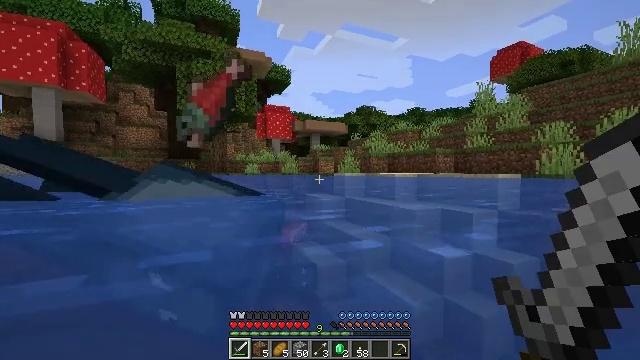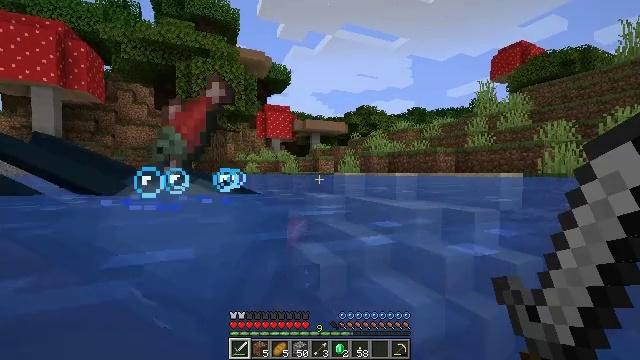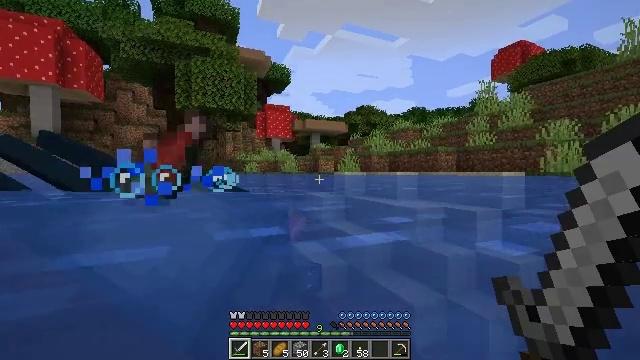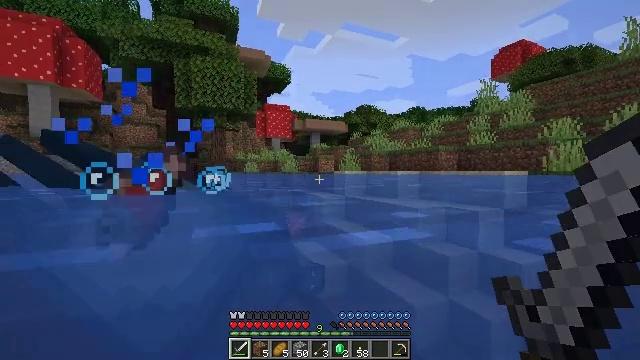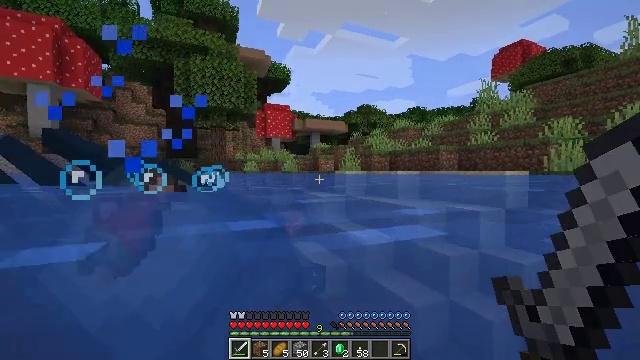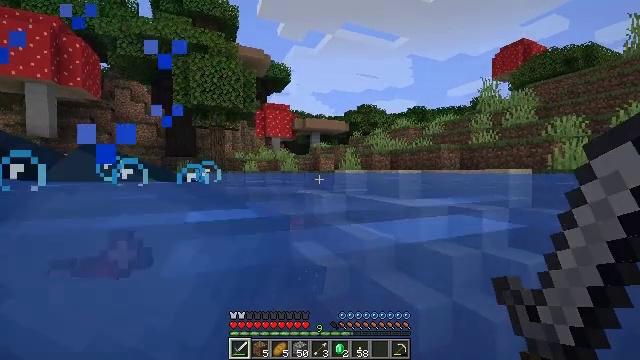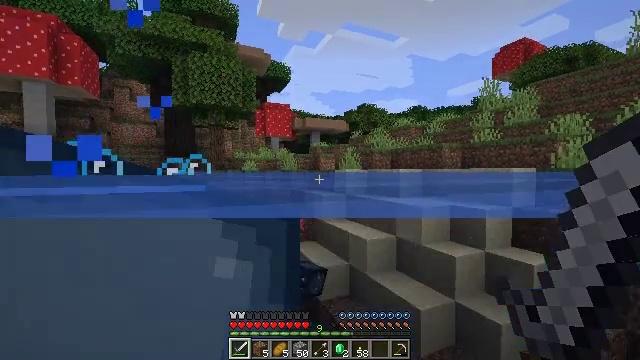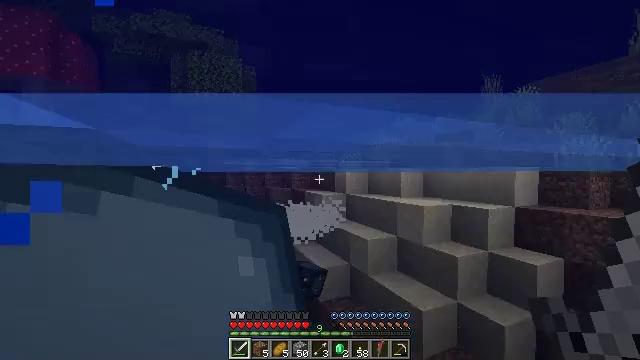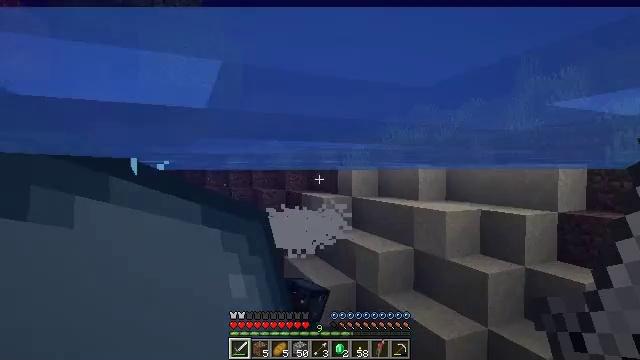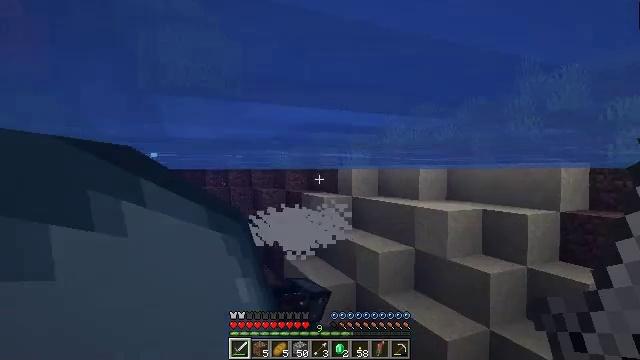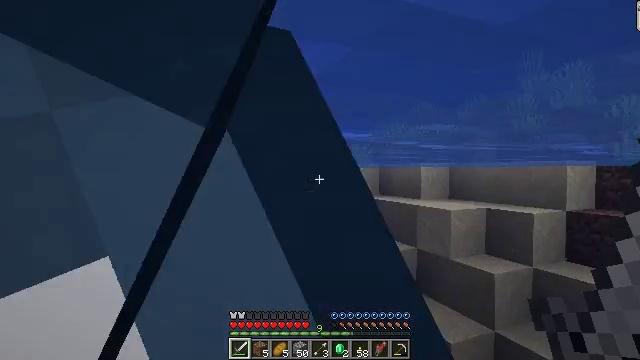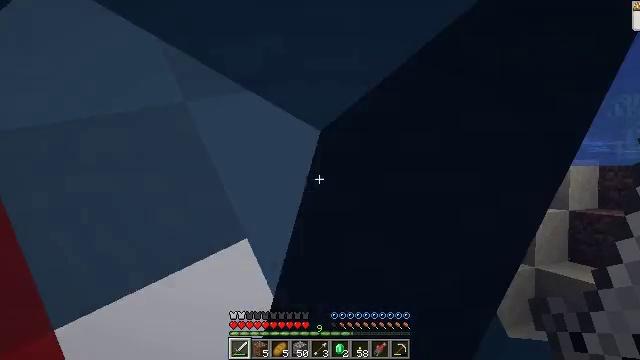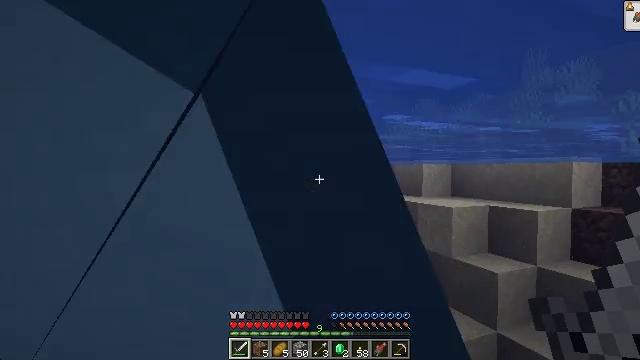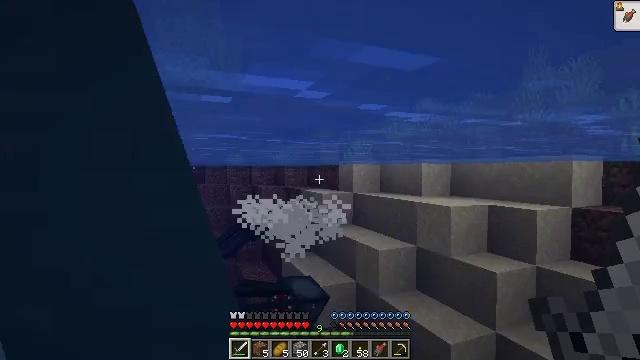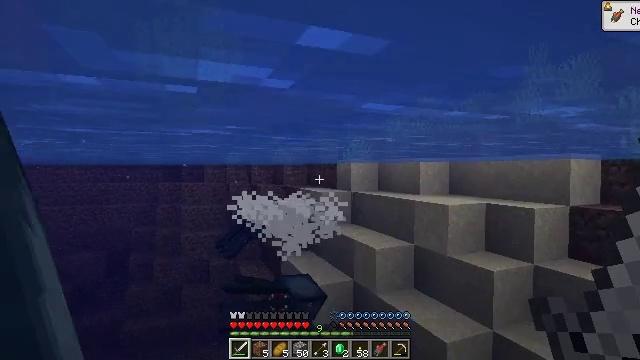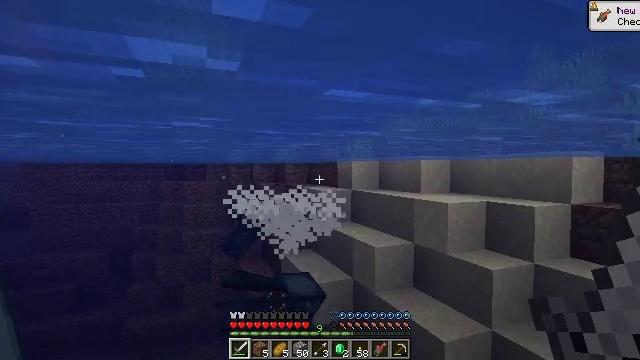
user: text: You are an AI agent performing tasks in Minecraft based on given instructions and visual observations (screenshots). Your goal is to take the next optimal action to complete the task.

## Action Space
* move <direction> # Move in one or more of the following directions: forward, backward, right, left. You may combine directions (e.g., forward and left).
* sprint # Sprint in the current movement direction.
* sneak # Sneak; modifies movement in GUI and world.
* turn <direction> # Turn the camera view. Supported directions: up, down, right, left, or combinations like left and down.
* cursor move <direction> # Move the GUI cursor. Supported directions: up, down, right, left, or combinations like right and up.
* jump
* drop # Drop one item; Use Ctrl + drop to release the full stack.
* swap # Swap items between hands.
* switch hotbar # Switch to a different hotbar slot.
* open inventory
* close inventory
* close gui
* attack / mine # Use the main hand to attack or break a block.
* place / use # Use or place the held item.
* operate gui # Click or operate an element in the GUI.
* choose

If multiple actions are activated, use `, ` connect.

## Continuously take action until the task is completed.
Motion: motion action
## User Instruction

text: Fish and kill the salmon.
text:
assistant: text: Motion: move forward
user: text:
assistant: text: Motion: move forward
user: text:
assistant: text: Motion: move forward
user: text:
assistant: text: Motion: move forward
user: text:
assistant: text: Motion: move forward
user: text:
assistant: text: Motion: move forward
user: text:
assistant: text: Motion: move forward
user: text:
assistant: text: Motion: move forward
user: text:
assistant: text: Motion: move forward
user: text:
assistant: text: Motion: move forward
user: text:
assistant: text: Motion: move forward
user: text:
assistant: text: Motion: move forward
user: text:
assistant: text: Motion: move forward
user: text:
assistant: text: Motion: move forward
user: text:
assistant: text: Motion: move forward
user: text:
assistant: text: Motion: move forward, turn left
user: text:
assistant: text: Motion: move forward, turn left
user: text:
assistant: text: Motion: move forward, turn left
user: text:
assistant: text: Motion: move forward, turn left
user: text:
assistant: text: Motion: move forward, turn left
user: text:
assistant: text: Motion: move forward, turn left
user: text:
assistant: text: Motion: move forward, turn left
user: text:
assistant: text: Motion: move forward, turn left
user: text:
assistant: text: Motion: move forward
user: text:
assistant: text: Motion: move forward, turn left
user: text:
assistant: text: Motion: move forward
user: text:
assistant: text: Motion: move forward
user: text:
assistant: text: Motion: move forward, sprint
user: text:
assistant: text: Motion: move forward, sprint
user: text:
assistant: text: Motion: move forward, sprint